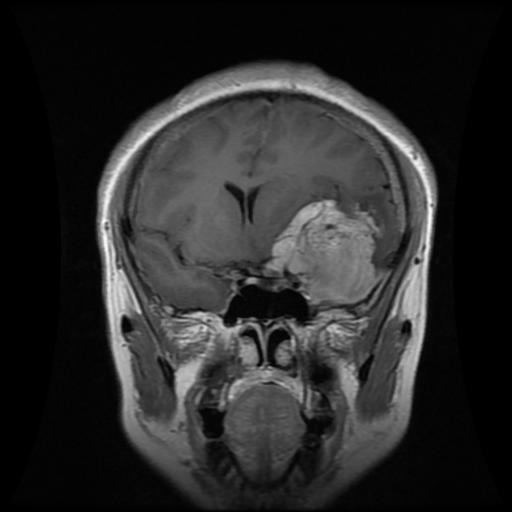
Label: meningioma